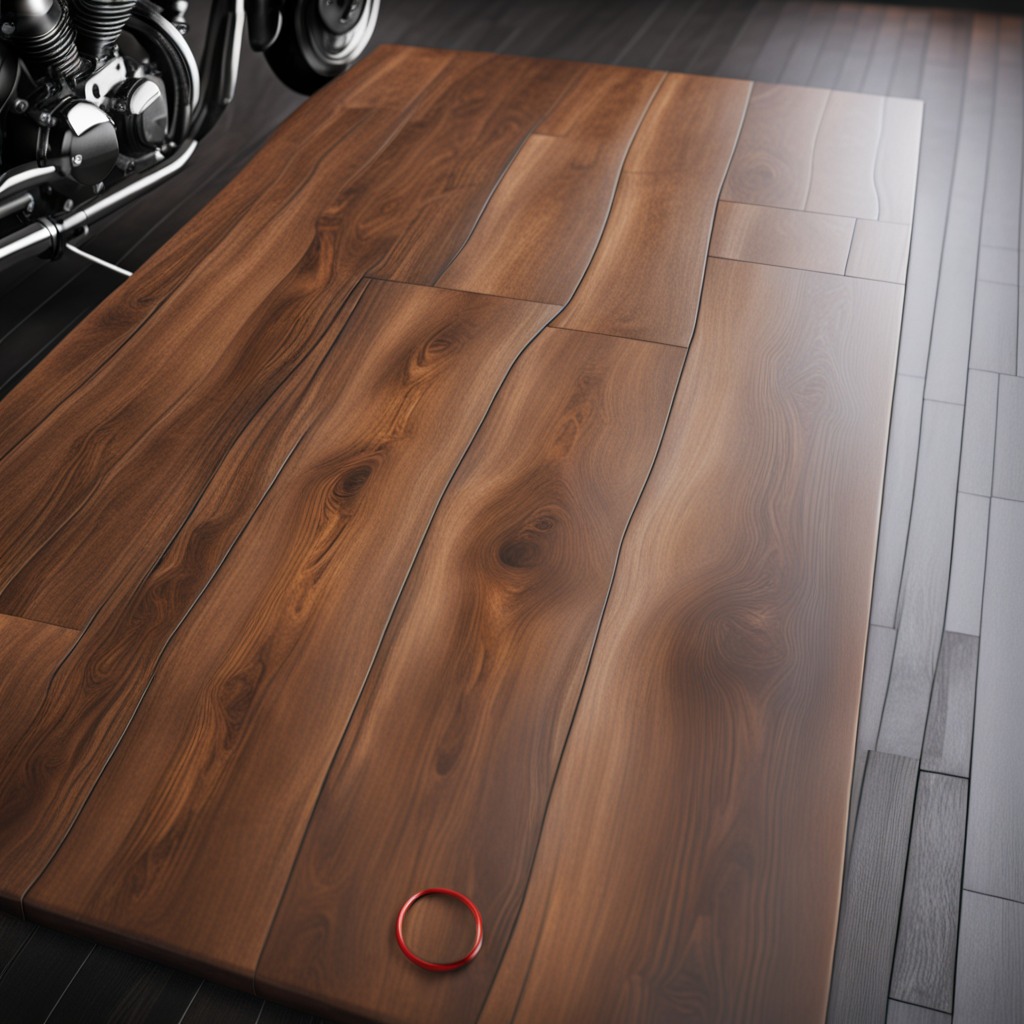
A rubber O-ring is lying on the wooden table.